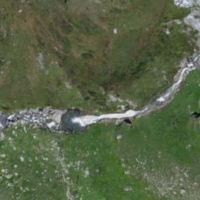
EUNIS habitat code: 26
Species observed at this site:
Silene acaulis